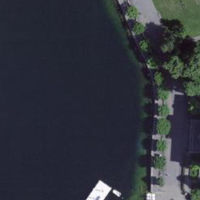
EUNIS habitat code: 14
Species observed at this site:
Corvus corone
Aythya fuligula
Podiceps cristatus
Fulica atra
Anas platyrhynchos